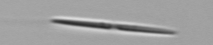
Label: pennate_Pseudo-nitzschia